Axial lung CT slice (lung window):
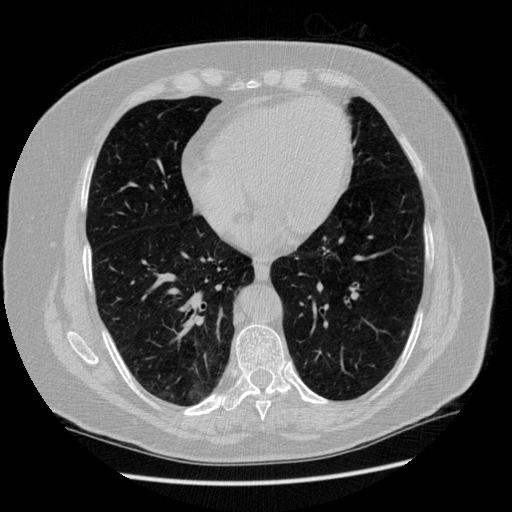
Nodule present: no